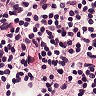
Metastatic tissue present: no